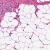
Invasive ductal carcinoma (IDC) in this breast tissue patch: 0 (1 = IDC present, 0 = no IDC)